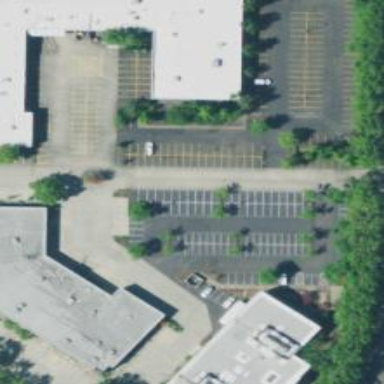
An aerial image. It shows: Commercial building.